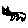
Label: cat